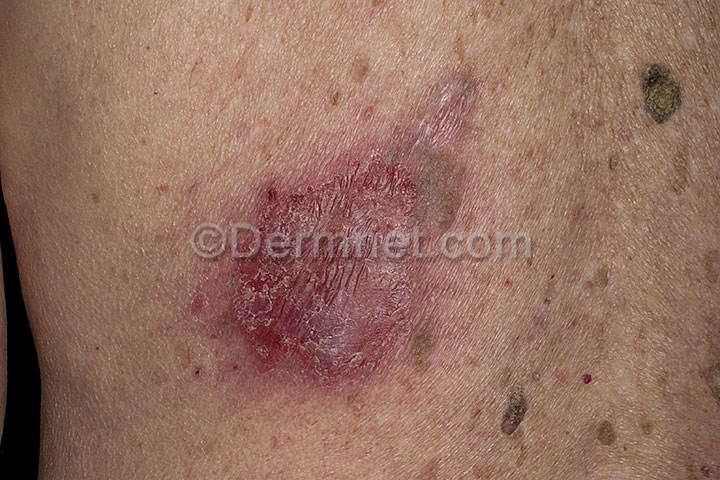
Disease: Actinic Keratosis Basal Cell Carcinoma and other Malignant Lesions